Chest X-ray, PA view. Patient: 50 years old, sex M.
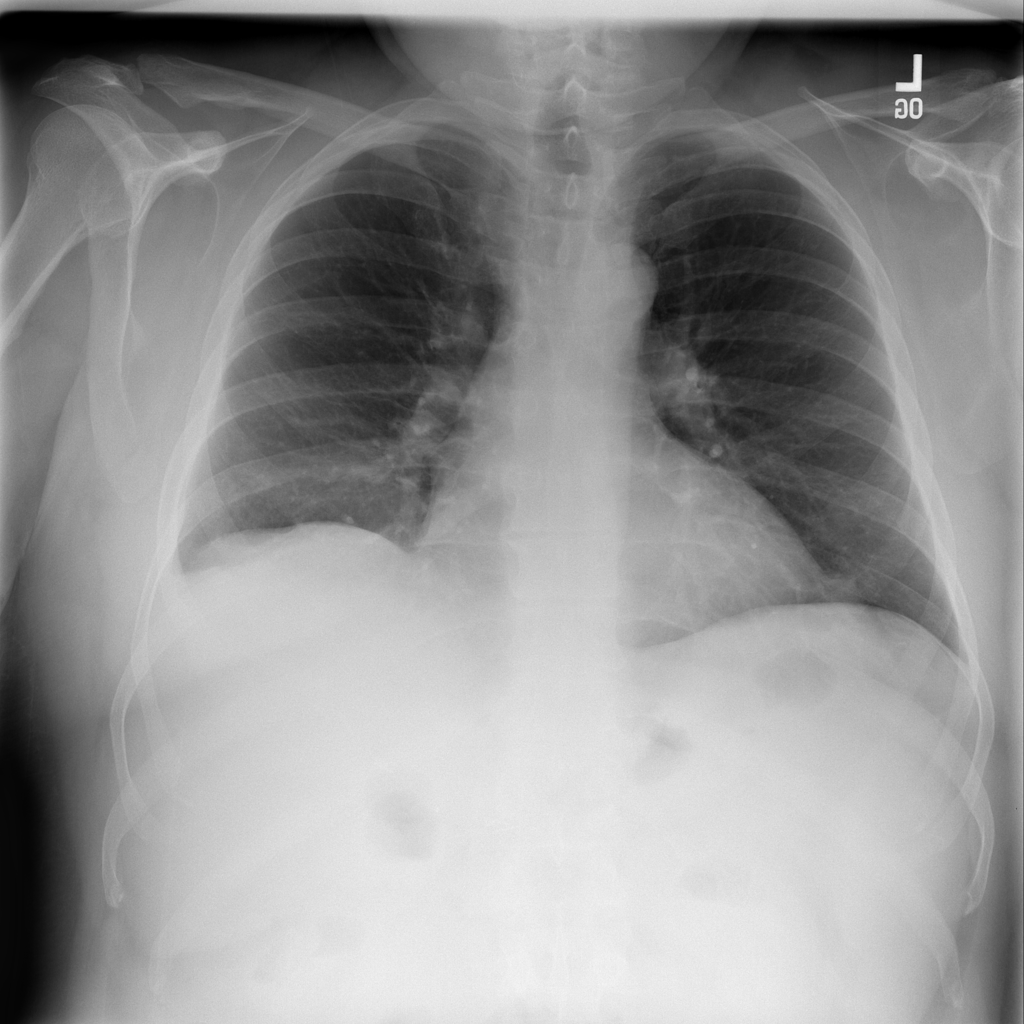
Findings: No Finding